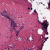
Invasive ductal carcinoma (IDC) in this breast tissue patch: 0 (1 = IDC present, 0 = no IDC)